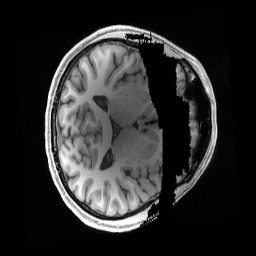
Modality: T1w
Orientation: axial
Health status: healthy
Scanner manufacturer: siemens
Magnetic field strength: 3 T
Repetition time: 2.4 s
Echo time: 0.00222 s